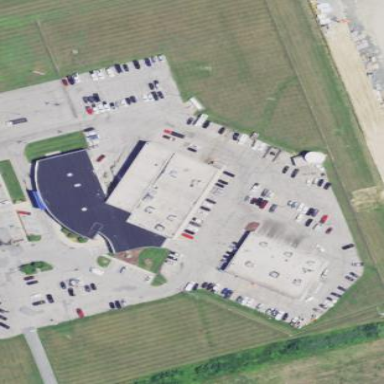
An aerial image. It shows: Car shop building.